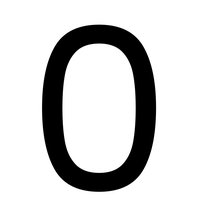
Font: Poppins-Regular